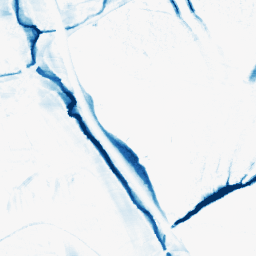
Category: morphological
Decomposition family: morphological_ellipse
Decomposition parameters: operation: closing
width: 10
height: 30
Upsampling method: quartic
Upsampling parameters: scale: 8
Upsampling scale: 8